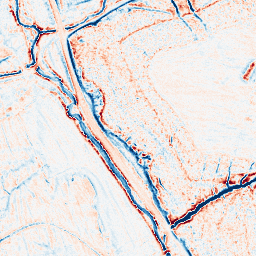
Category: classical
Decomposition family: gaussian
Decomposition parameters: sigma: 2
Upsampling method: bspline
Upsampling parameters: scale: 4
Upsampling scale: 4